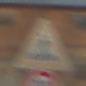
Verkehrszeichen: FussgaengerueberwegRechts
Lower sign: Geschwindigkeit80
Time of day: MorningAfternoon
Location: Outdoor (Suburban)
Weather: PartlyCloudy
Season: NotSpecified
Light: Natural